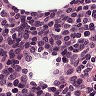
Metastatic tissue present: no